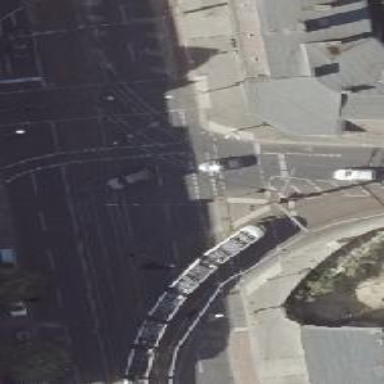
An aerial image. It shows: Tram crossing on the railway.